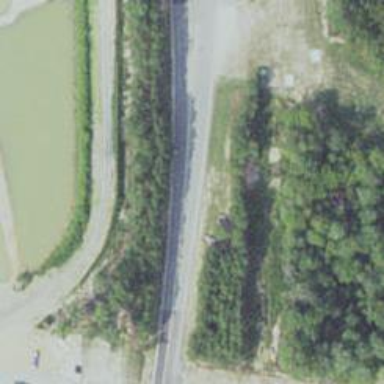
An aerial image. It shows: Asphalt road classified as tertiary.